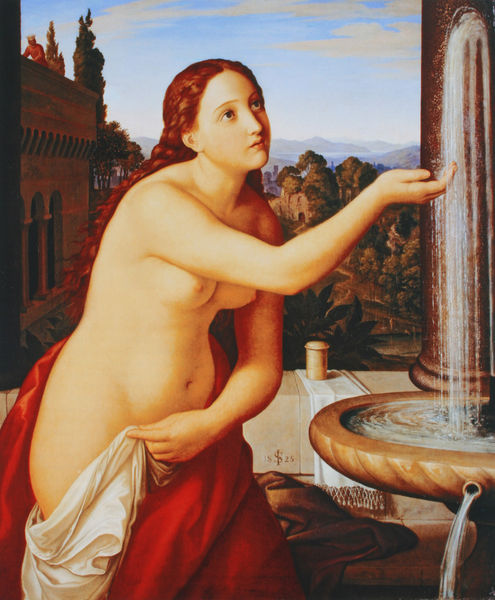
Titel: Bathseba im Bade
Künstler: Julius Schnorr von Carolsfeld
Standort: Berlin
Institution: Akademie der Künste, Kunstsammlung
Schlagwörter: akt, baum, blau, gemälde, hand, himmel, nackt, umhang, wasser, weiß, wolken, bäume, landschaft, ocker, braun, brust, busen, fenster, frau, haar, hintergrund, orange, säulen, blick, gebäude, haus, rot, tuch, malerei, architektur, gesicht, historie, hügel, haare, klassizismus, locken, renaissance, wald, brunnen, garten, springbrunnen, brüste, bogen, fassade, italien, berge, nabel, bauch, scham, hoch, bögen, wei, waschen, palast, jungfrau, strahl, göttin, rom, rote haare, florenz, rotes tuch, madonna, klassik, waschung, italienisch, erfrischung, bege, frua, bade, susanne, trinkbrunnen, 1600, 1800, 1700, wolken#, frau.im.bad.gotik.roter.mantel, bathesda, hantuch, 1825